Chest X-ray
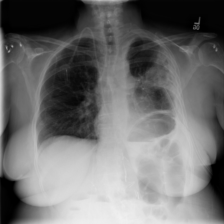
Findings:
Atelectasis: negative
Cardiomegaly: negative
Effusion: negative
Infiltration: negative
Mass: negative
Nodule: negative
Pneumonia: negative
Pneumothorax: positive
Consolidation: negative
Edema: negative
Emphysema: negative
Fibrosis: negative
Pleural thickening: negative
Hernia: negative